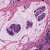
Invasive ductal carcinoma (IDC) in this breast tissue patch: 0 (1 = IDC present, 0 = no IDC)